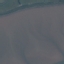
Land use / land cover class: SeaLake